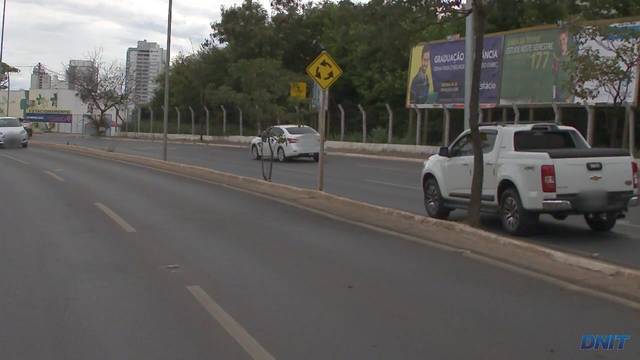
Region: Brazil
Coordinates: -15.596, -56.122